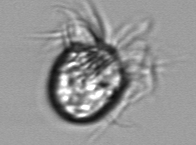
Label: Strombidium_morphotype1